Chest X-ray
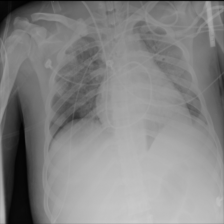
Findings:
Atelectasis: negative
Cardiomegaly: negative
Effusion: negative
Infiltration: negative
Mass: negative
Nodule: negative
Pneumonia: negative
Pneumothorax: negative
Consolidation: negative
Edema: negative
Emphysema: negative
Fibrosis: negative
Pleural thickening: negative
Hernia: negative